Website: walmart
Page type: payment
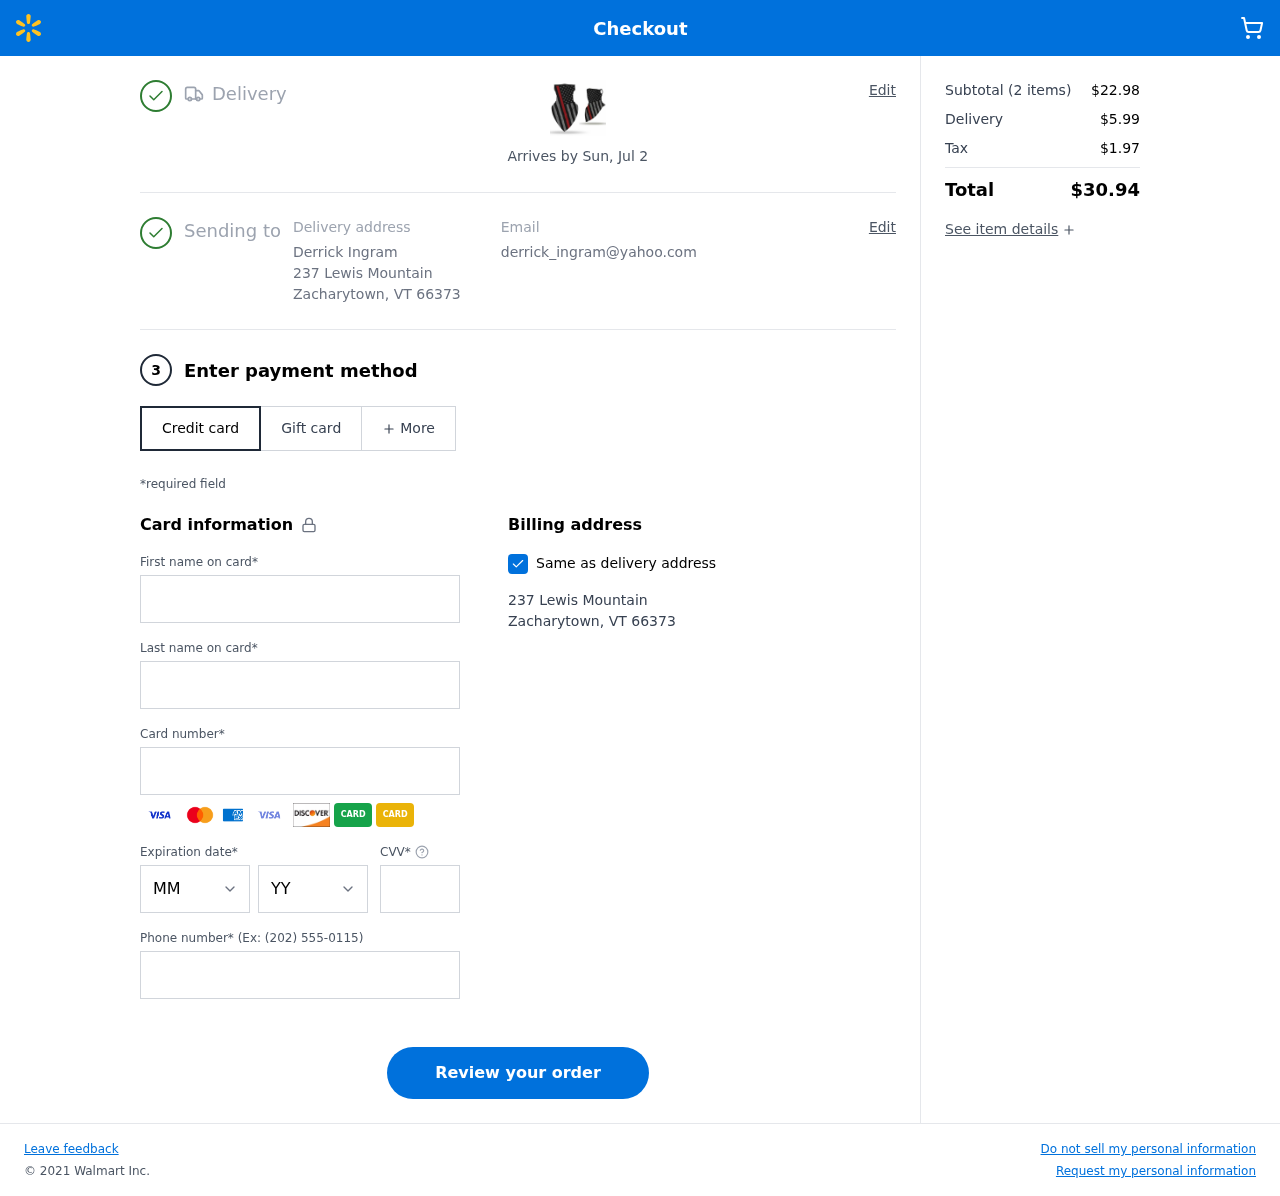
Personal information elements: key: PII_CARD_CVV
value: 102
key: PII_CARD_EXPIRY_MONTH
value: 06
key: PII_CARD_EXPIRY_YEAR
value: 29
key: PII_CARD_NUMBER
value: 4089 4322 4791 7025
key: PII_CITY
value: Zacharytown
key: PII_EMAIL
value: derrick_ingram@yahoo.com
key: PII_FIRSTNAME
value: Derrick
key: PII_FULLNAME
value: Derrick Ingram
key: PII_LASTNAME
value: Ingram
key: PII_PHONE
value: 9952356308
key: PII_POSTCODE
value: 66373
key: PII_STATE_ABBR
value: VT
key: PII_STREET
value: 237 Lewis Mountain
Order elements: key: ORDER_DELIVERY_DATE
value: Arrives by Sun, Jul 2
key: ORDER_NUM_ITEMS
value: (2 items)
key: ORDER_SUBTOTAL
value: $22.98
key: ORDER_SHIPPING_COST
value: $5.99
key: ORDER_TAX
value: $1.97
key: ORDER_TOTAL
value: $30.94